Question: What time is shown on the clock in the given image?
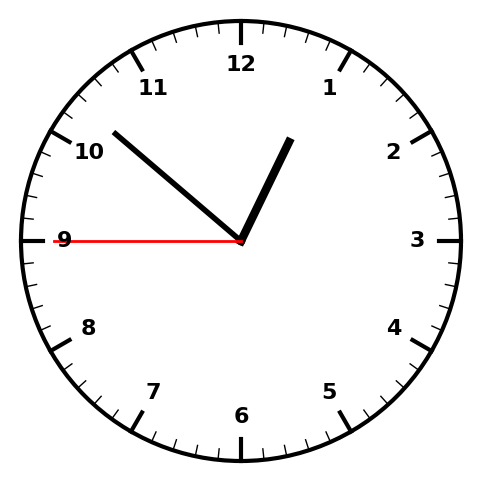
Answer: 12:51:45